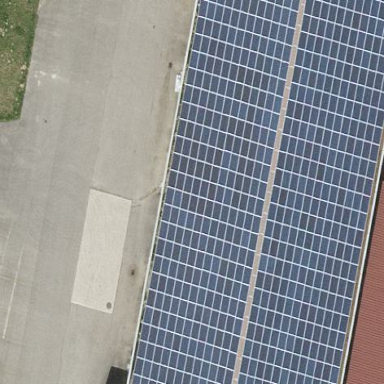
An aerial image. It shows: Solar power generator utilizing photovoltaic technology with solar photovoltaic panels.